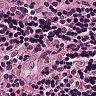
Metastatic tissue present: no